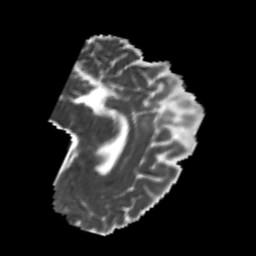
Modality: MD
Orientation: sagittal
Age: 25
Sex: male
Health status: healthy
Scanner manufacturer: philips
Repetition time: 7.391 s
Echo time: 0.08599 s